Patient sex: F
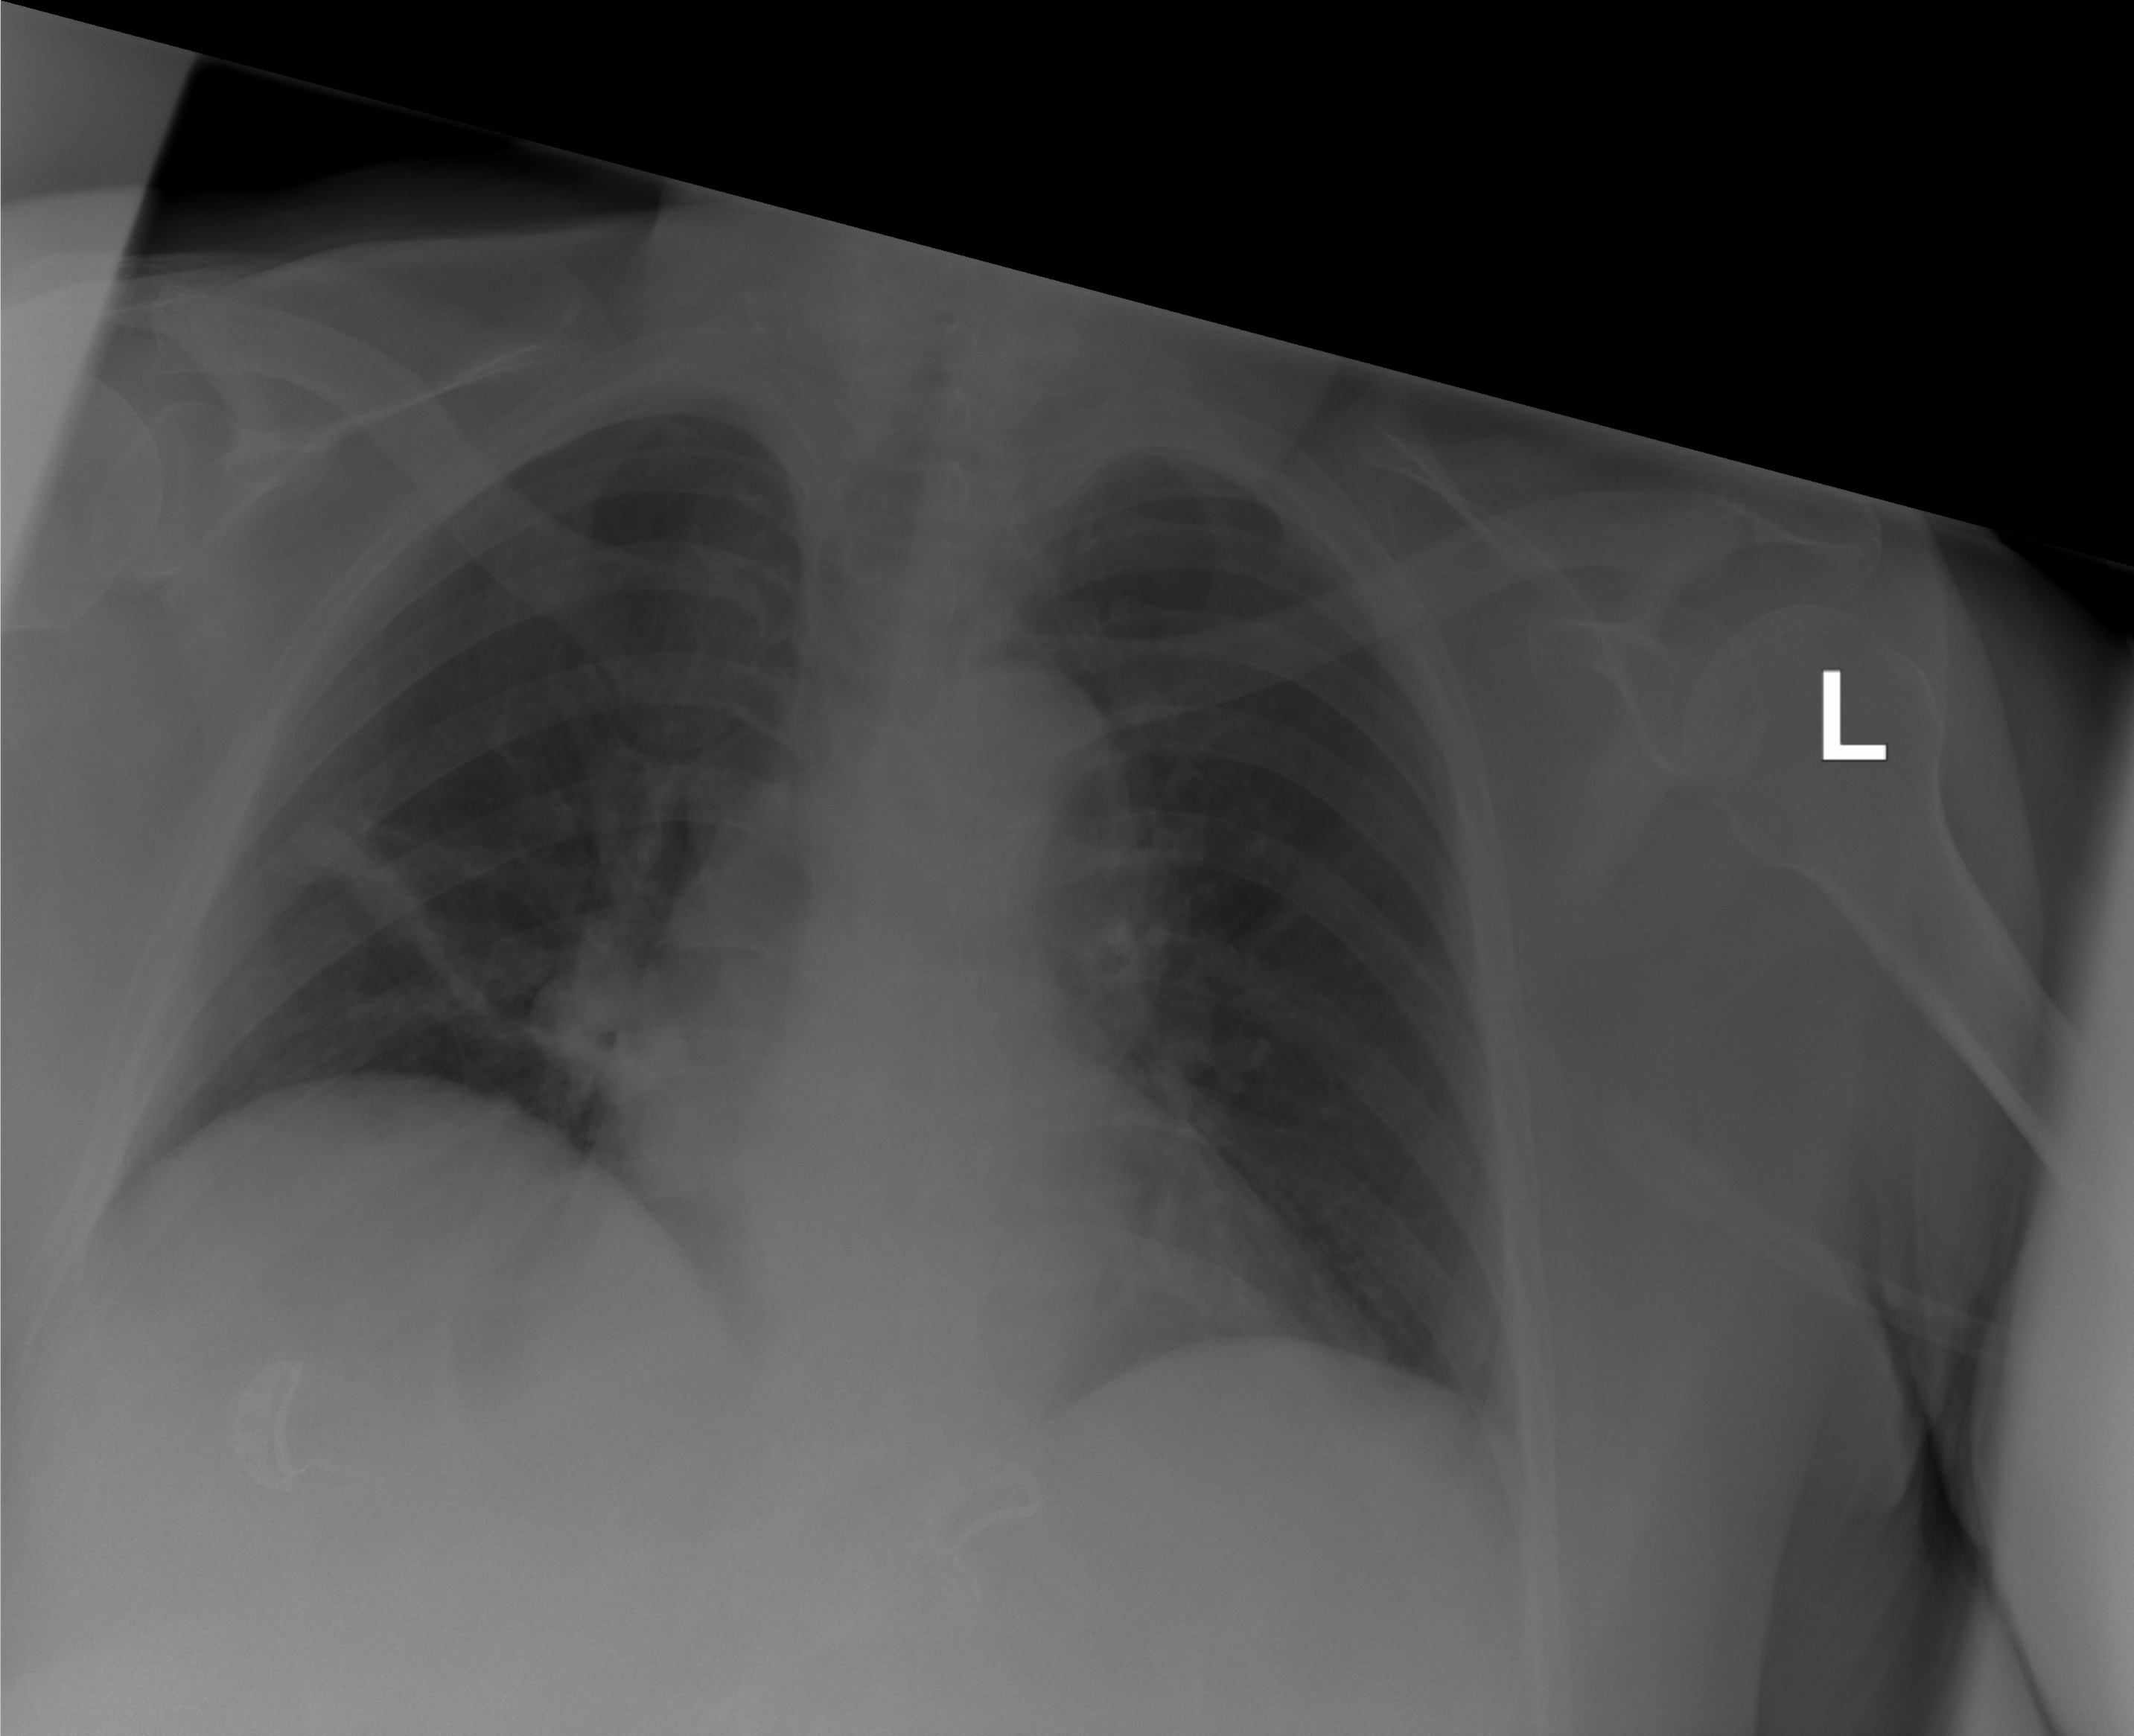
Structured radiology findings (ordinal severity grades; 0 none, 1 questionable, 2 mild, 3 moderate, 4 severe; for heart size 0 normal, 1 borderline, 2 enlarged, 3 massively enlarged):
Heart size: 0
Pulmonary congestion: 0
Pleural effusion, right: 0
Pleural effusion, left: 0
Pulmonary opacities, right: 0
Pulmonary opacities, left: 0
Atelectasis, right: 1
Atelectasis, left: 0